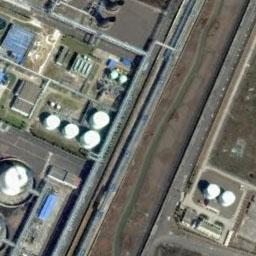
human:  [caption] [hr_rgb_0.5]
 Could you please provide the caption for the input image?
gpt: The storage tanks here are half white and half black .

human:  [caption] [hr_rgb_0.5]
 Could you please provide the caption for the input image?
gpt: There are several buildings beside the storage tanks .

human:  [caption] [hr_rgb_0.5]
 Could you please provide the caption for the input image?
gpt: There are many different-sized storage tanks and many buildings in the factory, And there are large lawns in the factory .

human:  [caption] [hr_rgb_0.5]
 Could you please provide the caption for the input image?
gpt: There are many storage tanks on the bare land next to buildings .

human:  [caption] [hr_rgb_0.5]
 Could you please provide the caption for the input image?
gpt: There are several storage tanks and pipelines .